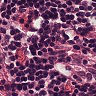
Metastatic tissue present: no